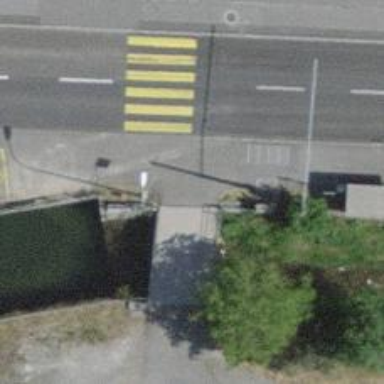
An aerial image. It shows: Bridge for cycleway.